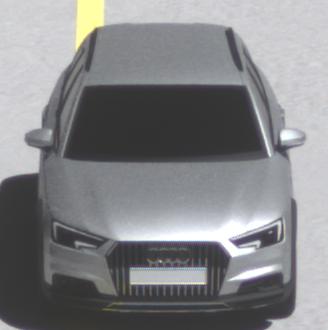
Make: Audi
Model: A4 Allroad 45 TFSI
Detailed model: A4 (B9) allroad
Model produced from: 2019/02
Model produced until: 2019/05
Doors: 5
Color: white
Road condition: dry road
Daytime: midday
Contrast: medium contrast